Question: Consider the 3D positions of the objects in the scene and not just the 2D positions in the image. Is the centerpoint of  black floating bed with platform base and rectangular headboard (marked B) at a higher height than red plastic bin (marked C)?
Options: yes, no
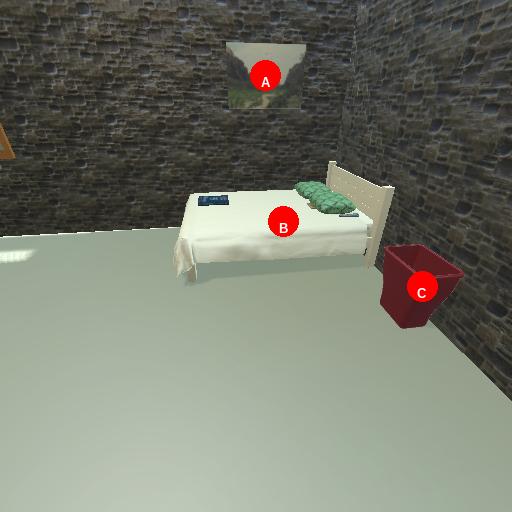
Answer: yes